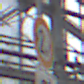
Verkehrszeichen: TatsaechlicheBreite2
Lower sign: RichtungsangabeDurchPfeile5
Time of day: Midday
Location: Roofed (Special)
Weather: Overcast
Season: NotSpecified
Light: Natural